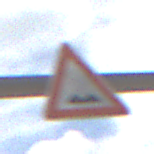
Verkehrszeichen: UnebeneFahrbahn
Umgebung: Outdoor, Nature
Tageszeit: Midday
Wetter: PartlyCloudy
Licht: Natural
Jahreszeit: NotSpecified
Kontrast: HighContrast